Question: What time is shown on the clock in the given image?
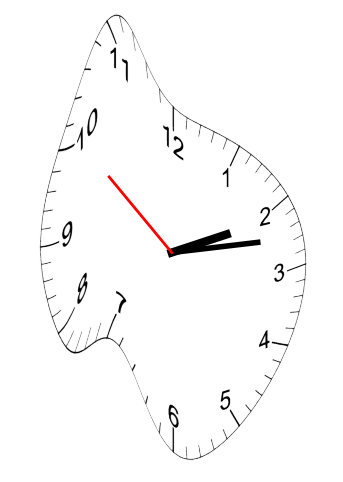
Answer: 02:12:51